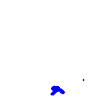
Particle: electron